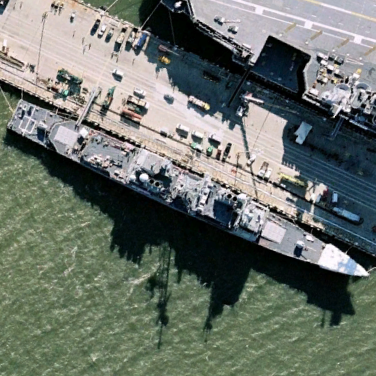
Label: cruiser